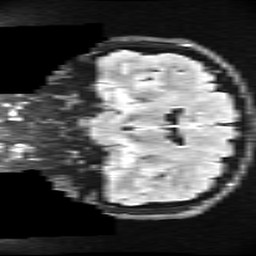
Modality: FLAIR
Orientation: coronal
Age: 26
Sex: male
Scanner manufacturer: ge
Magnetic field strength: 3 T
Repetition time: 11 s
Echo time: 0.1497 s